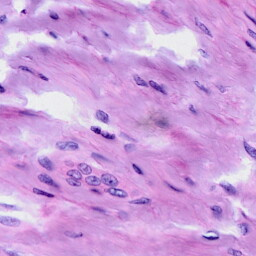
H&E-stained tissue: Cervix